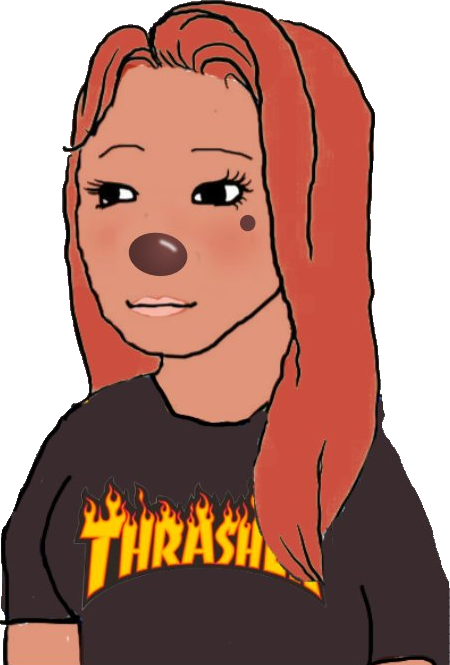
Label: 5_Trad_Wife